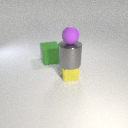
small yellow metal cube below small purple rubber sphere